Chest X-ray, AP view. Patient: 73 years old, sex M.
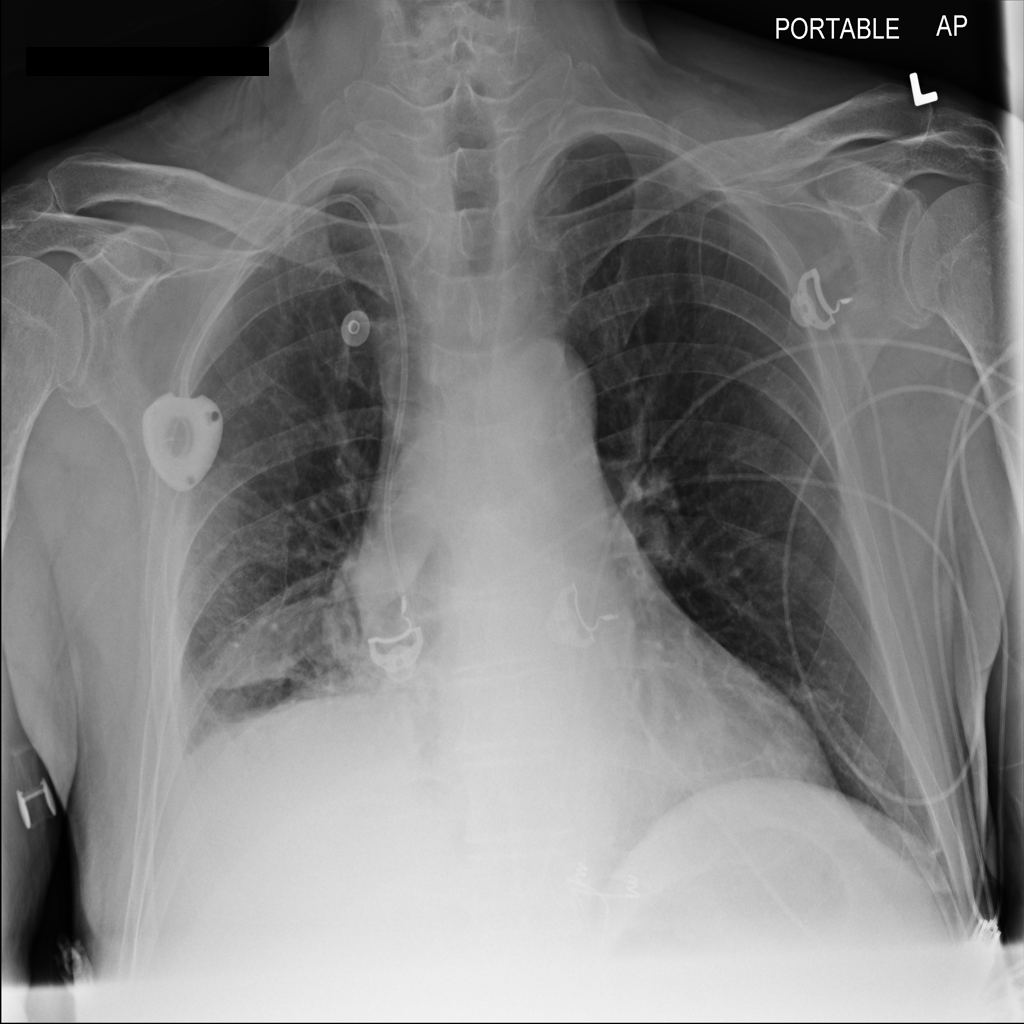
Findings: Atelectasis, Effusion, Mass